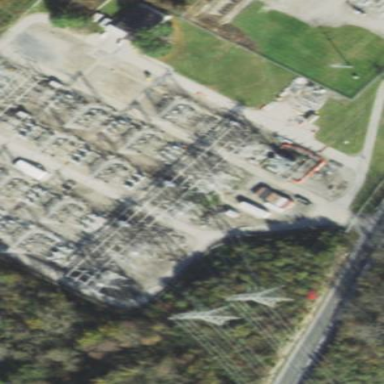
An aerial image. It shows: Outdoor power substation enclosed by fence. The substation operates at the transmission level.